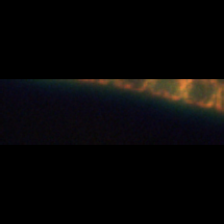
Taxon: Chaetoceros
Group: Diatoms